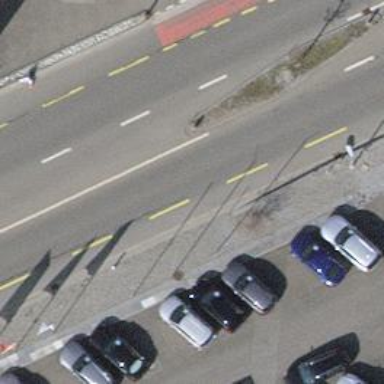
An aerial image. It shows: Primary highway with asphalt surface. There is cycle lane with traffic calming island.